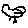
Label: bird